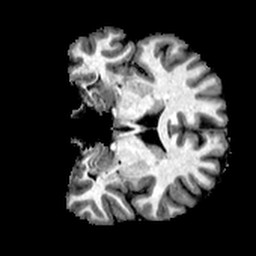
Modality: T1w
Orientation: coronal
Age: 39
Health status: healthy
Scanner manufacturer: philips
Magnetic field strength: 3 T
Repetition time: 0.007832 s
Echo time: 0.003596 s